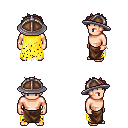
a pixel art fantasy rpg character, male body template, human, light skin, yellow tattered cape, robe skirt, ruby red bedhead hairstyle, chain helm, bracelets, four views (front, back, left, right), 2x2 character sprite sheet, small pixel art, hard edges, no anti-aliasing